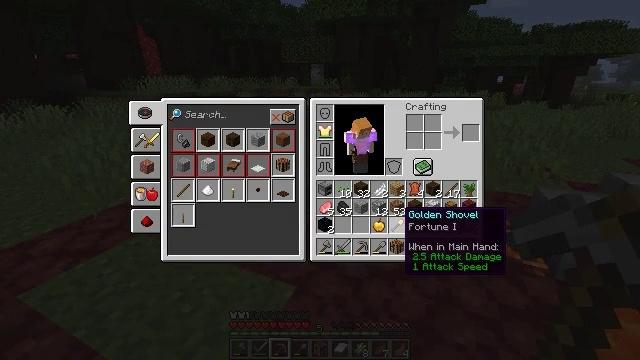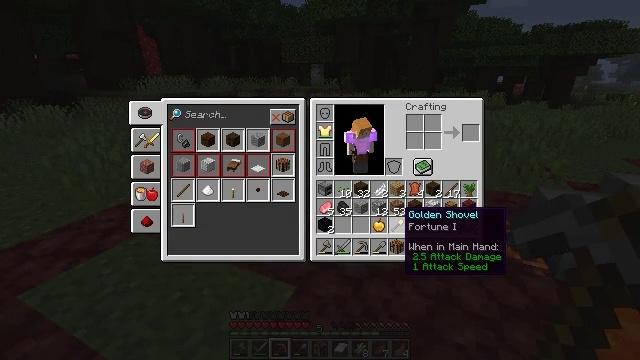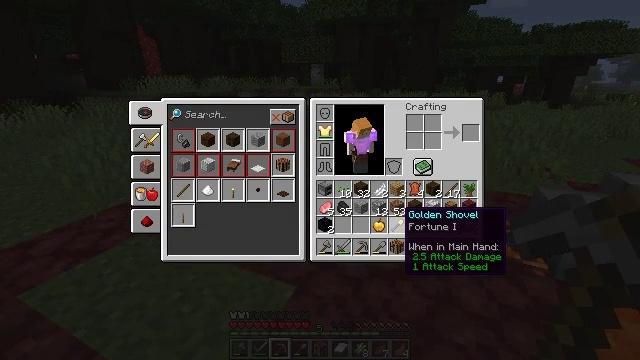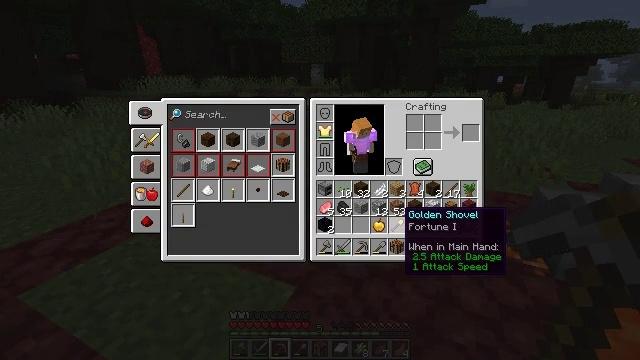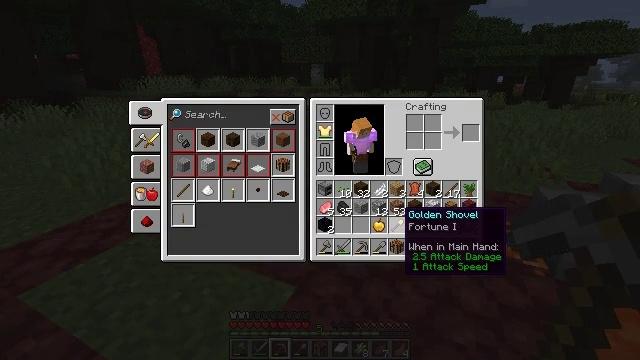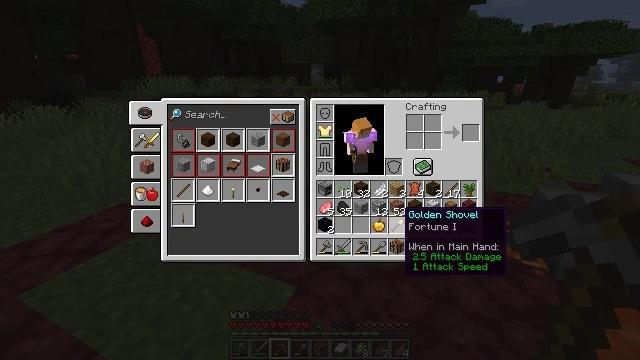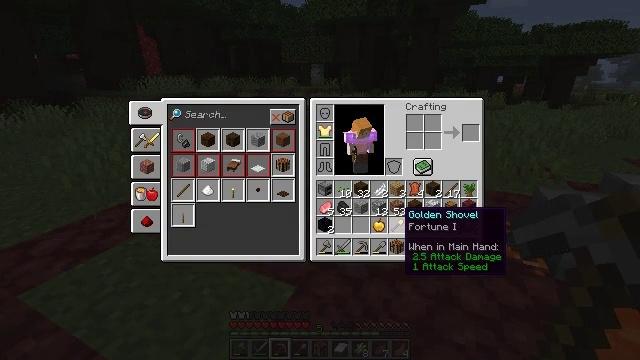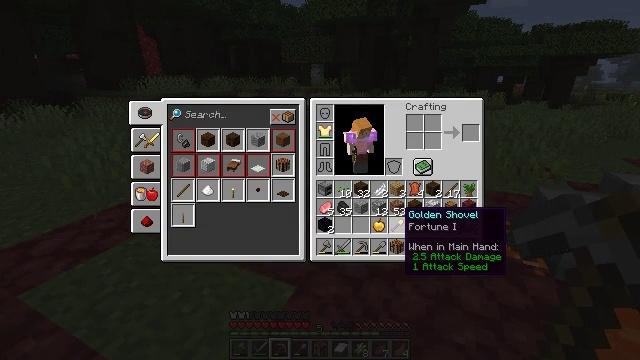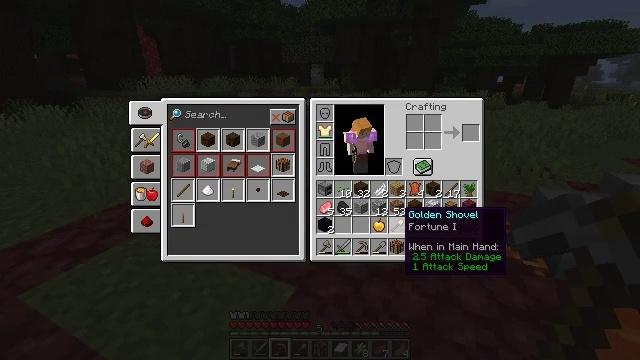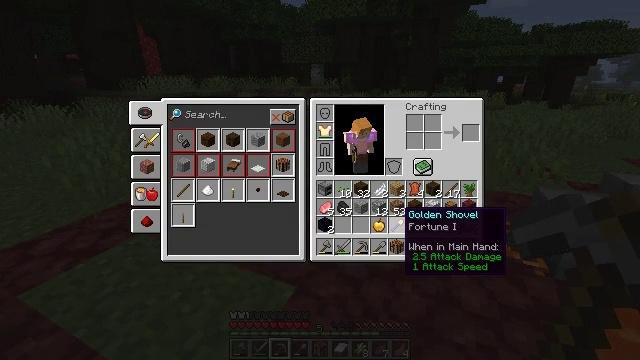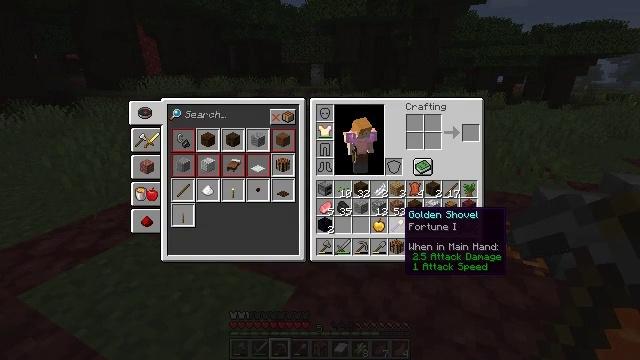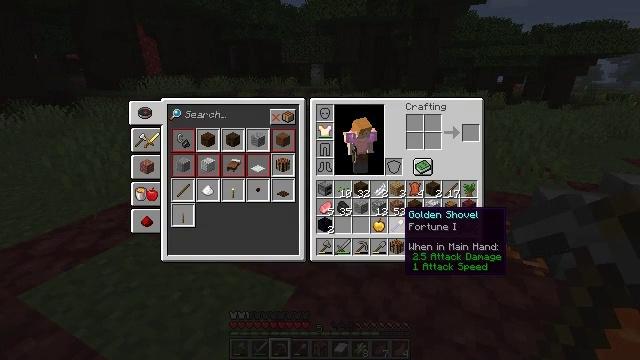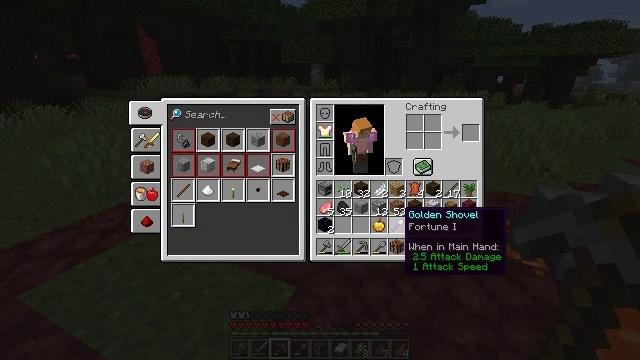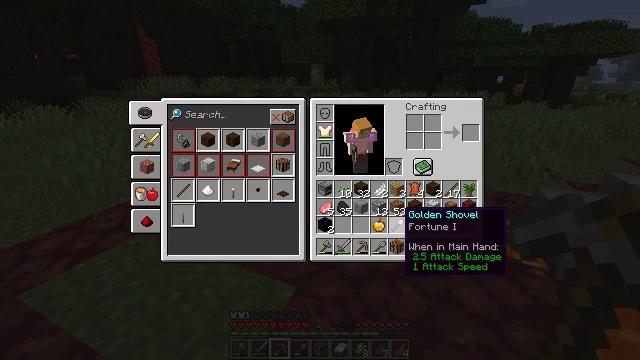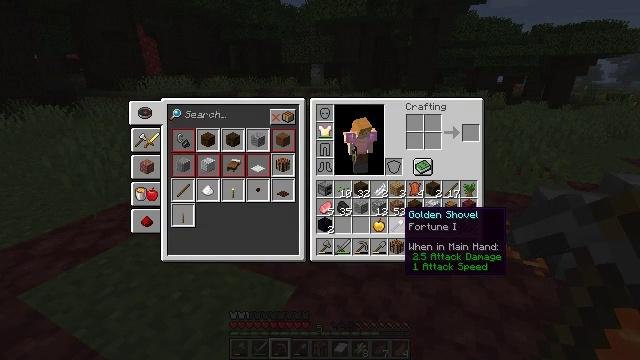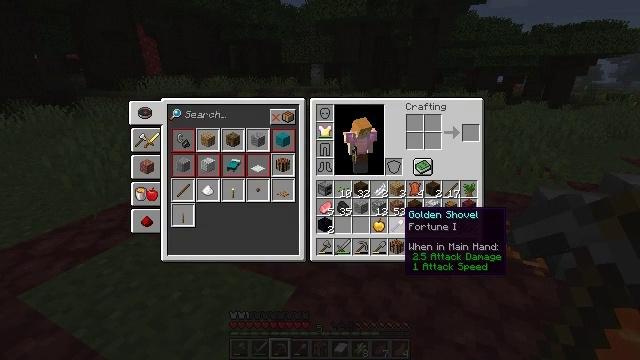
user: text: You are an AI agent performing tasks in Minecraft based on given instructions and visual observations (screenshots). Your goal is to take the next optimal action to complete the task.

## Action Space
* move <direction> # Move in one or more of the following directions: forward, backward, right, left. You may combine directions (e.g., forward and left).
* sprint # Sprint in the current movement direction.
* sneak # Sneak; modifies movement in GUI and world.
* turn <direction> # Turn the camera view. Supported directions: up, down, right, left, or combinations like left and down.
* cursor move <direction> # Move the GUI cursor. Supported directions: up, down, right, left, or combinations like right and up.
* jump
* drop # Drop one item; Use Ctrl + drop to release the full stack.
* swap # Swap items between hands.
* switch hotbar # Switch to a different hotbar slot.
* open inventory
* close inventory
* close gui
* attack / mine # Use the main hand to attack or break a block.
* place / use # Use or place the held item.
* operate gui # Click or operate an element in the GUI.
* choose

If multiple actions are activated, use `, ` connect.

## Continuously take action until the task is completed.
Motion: motion action
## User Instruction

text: Harvest tall grass for seeds.
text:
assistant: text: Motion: no_op
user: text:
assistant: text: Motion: no_op
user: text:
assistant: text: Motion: no_op
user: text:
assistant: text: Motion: no_op
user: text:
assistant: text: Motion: no_op
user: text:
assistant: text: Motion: no_op
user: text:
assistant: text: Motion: no_op
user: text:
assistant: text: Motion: no_op
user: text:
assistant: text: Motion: no_op
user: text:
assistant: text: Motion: no_op
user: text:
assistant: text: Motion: no_op
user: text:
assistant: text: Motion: no_op
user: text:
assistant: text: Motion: no_op
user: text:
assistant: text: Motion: no_op
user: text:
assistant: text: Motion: no_op
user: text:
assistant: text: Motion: no_op
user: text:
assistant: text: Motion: no_op
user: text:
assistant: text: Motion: no_op
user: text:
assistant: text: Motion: no_op
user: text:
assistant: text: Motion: no_op
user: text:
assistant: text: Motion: no_op
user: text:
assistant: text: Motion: no_op
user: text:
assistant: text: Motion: no_op
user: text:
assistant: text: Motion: no_op
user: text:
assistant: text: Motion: no_op
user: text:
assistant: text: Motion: no_op
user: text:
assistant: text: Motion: no_op
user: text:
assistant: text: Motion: no_op
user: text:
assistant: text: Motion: no_op
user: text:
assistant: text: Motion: no_op